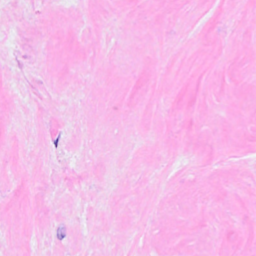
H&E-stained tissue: Breast